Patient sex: M
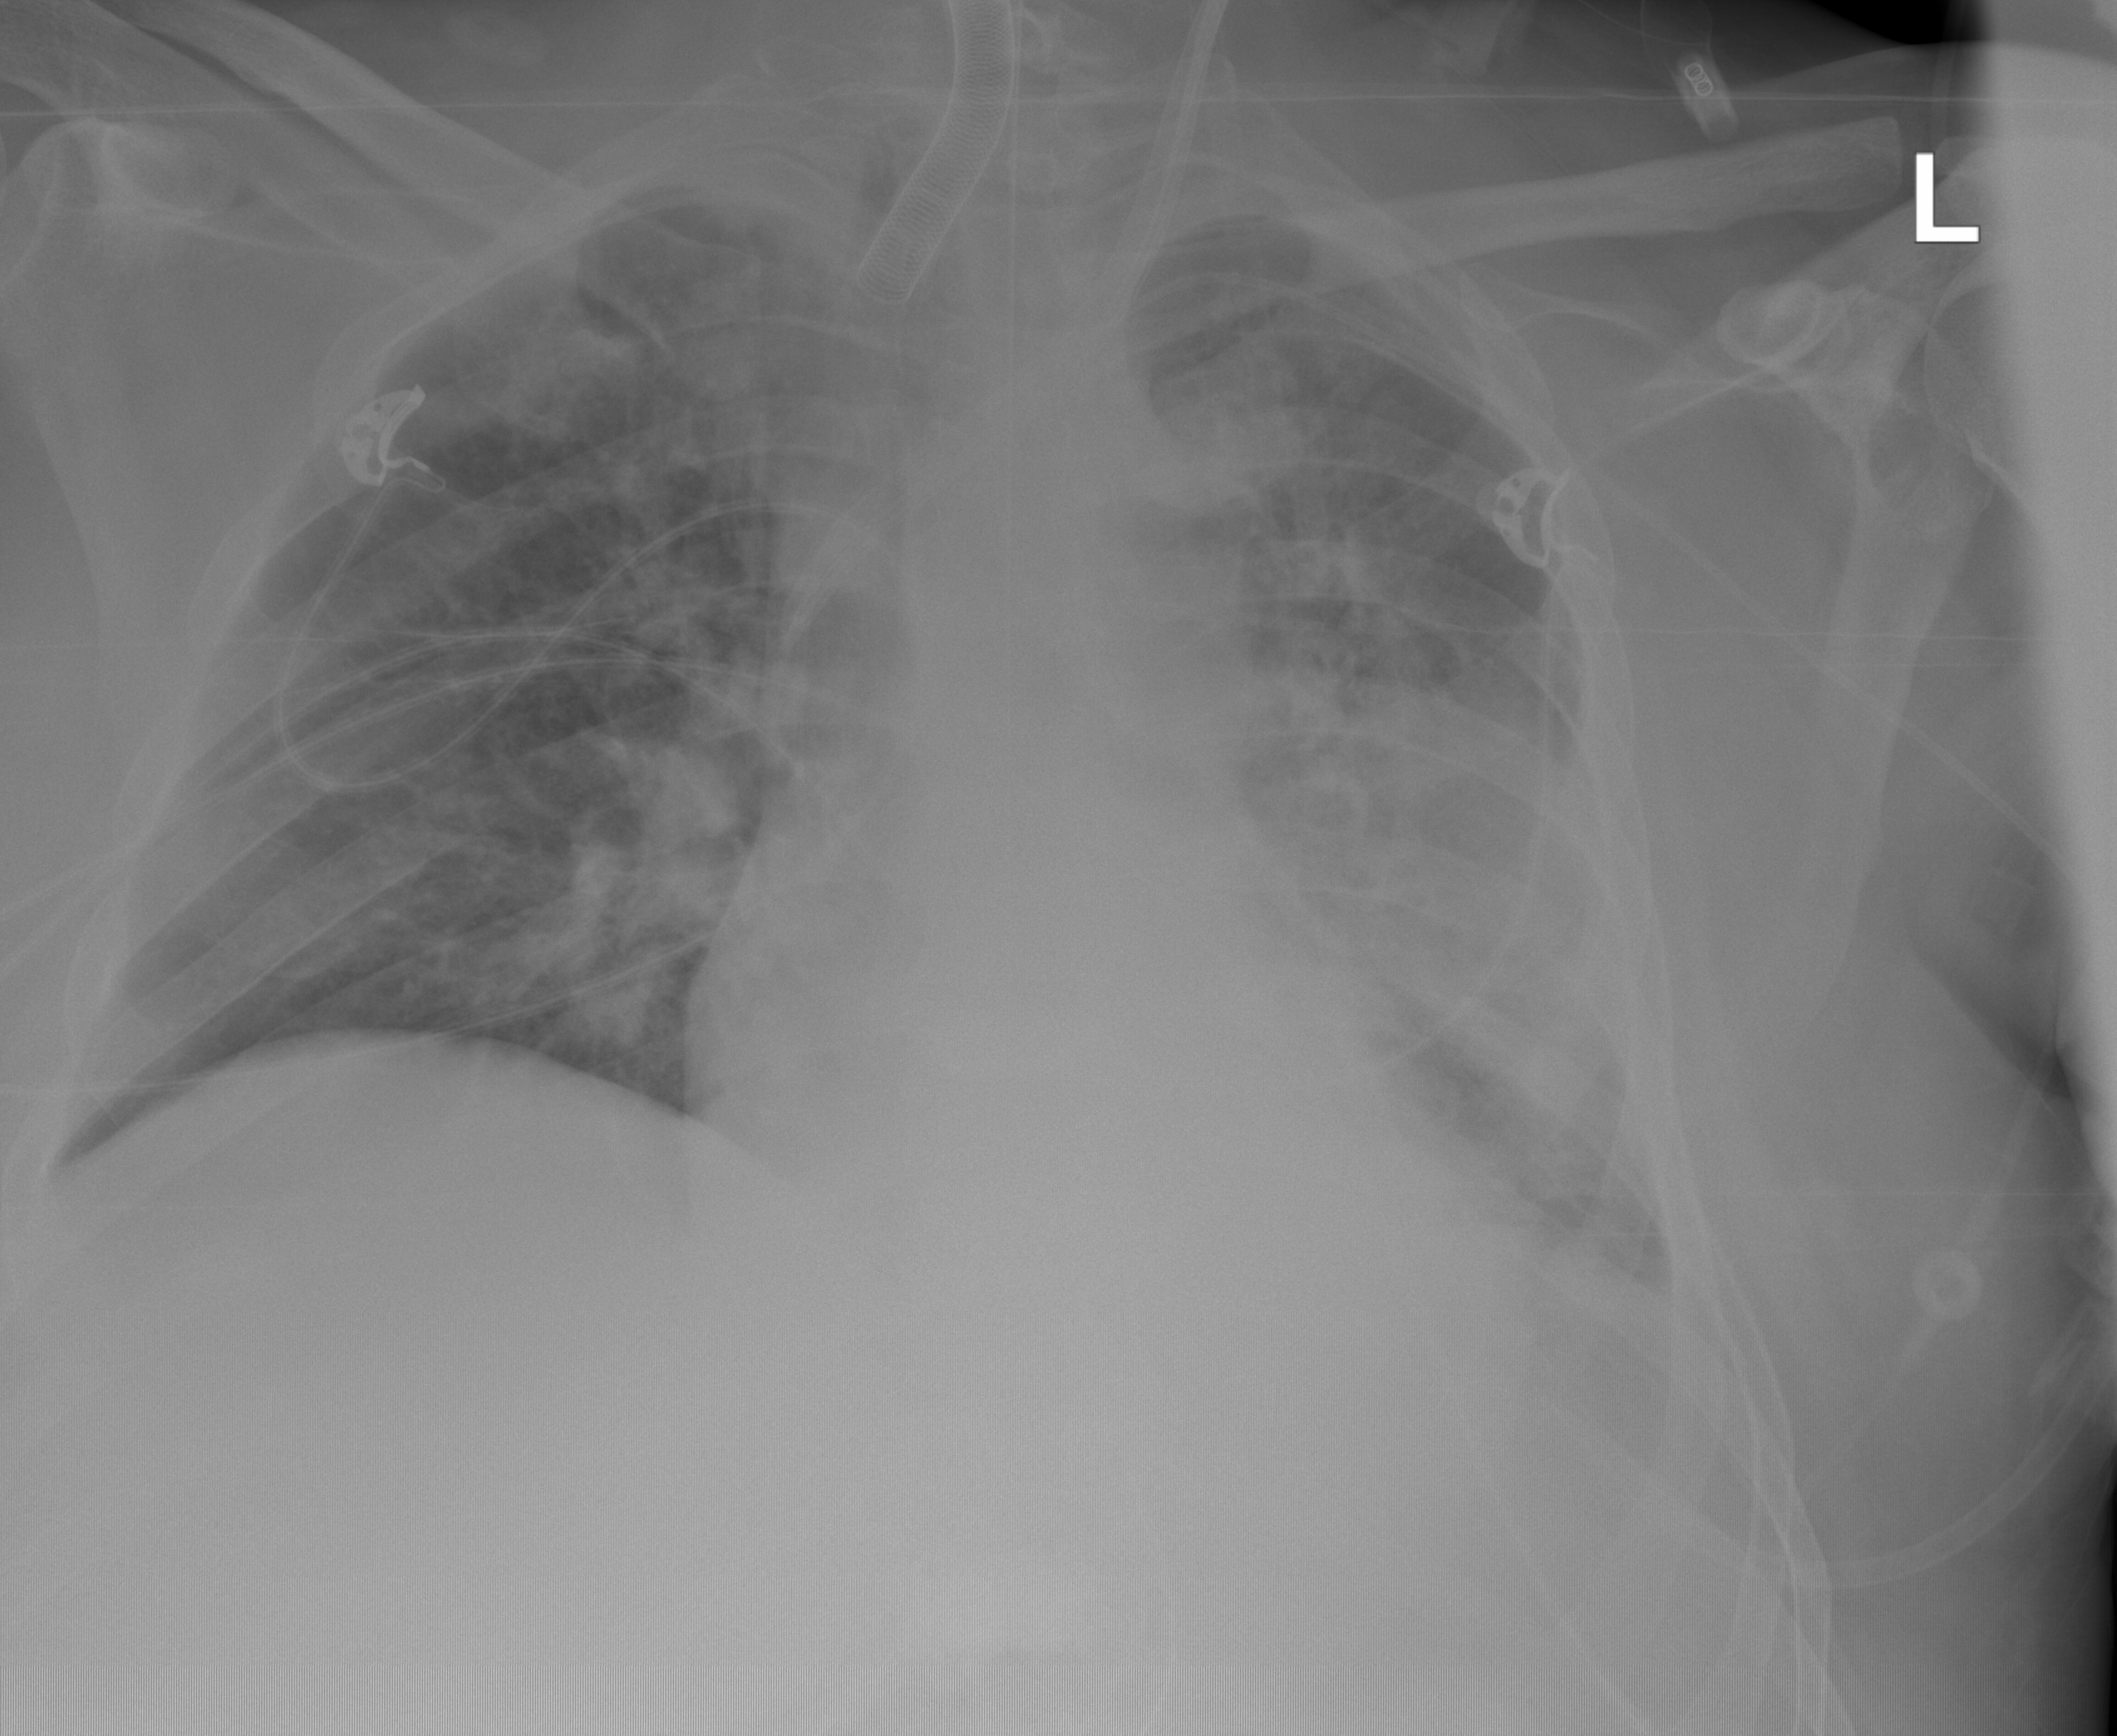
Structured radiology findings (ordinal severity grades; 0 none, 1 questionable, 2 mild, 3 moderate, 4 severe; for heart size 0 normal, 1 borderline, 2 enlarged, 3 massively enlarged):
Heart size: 2
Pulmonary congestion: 2
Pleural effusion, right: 0
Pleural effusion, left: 3
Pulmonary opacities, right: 2
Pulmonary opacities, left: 3
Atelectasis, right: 2
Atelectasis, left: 3